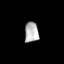
Tissue: lung
Cell type: Epithelial cells
Senescence score: 0.1321
Nuclear area (px): 278
Mean DAPI intensity: 180.529